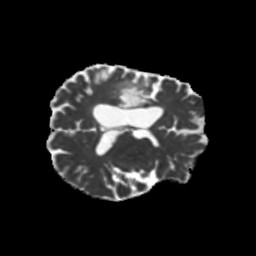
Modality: MD
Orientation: axial
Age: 58
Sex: male
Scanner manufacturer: siemens
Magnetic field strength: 3 T
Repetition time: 5.25 s
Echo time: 0.08 s